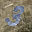
Label: 3